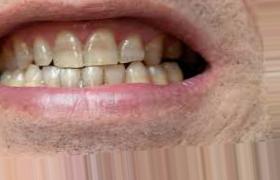
Condition: Tooth Discoloration